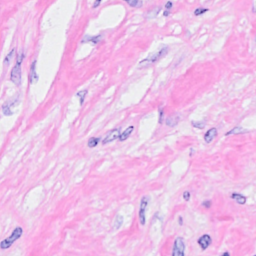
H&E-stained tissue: Breast